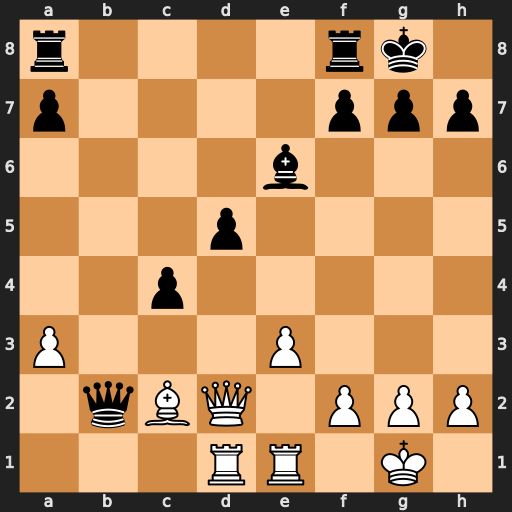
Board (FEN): r4rk1/p4ppp/4b3/3p4/2p5/P3P3/1qBQ1PPP/3RR1K1
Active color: w
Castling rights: -
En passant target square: -
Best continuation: Bxh7+ Kxh7 Qxb2